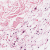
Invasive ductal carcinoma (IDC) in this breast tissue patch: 0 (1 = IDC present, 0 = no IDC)